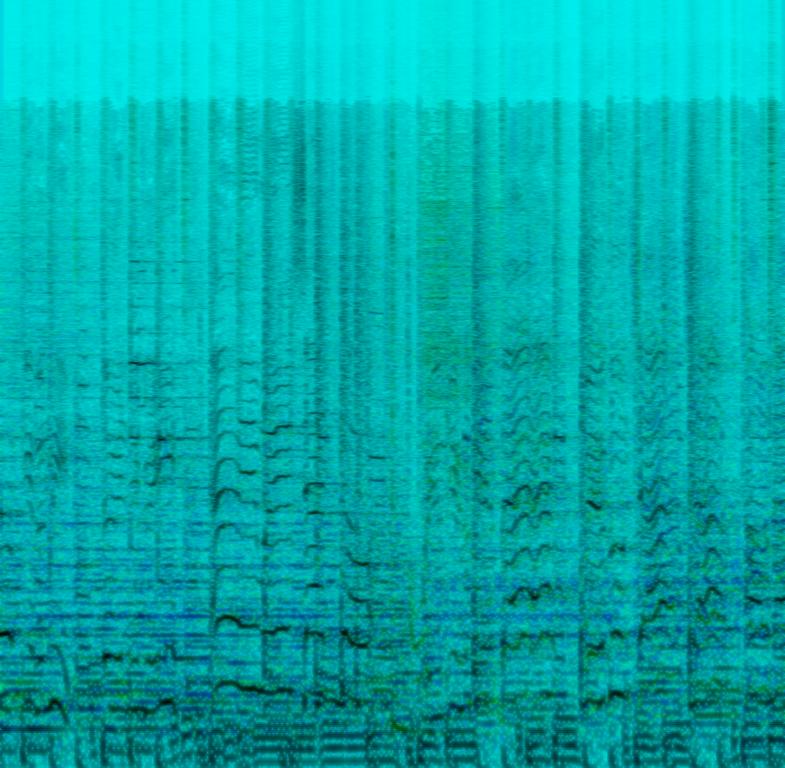
The low quality recording features a live performance of a jazz song that consists of a wide passionate, harmonizing male vocals singing over punchy snare and kick hits, shimmering hi hats, groovy bass guitar, synth pad and funky electric guitar melody. It sounds funky, groovy and passionate.